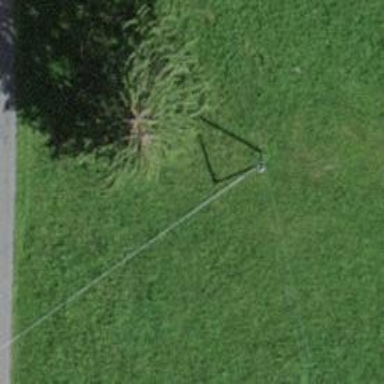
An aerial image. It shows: Minor power line.